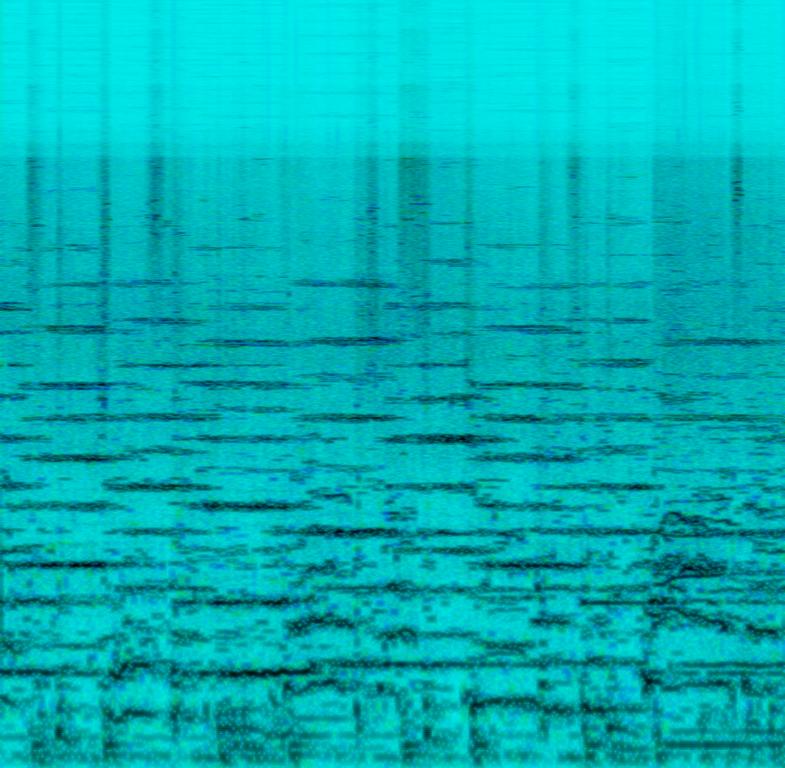
A male singer sings this passionate melody accompanied by crowds who are singing along  and cheering. The song is in medium tempo with a strong drumming rhythm, cymbals crashing, steady bass line and keyboard accompaniment. The song has extremely bad audio quality.